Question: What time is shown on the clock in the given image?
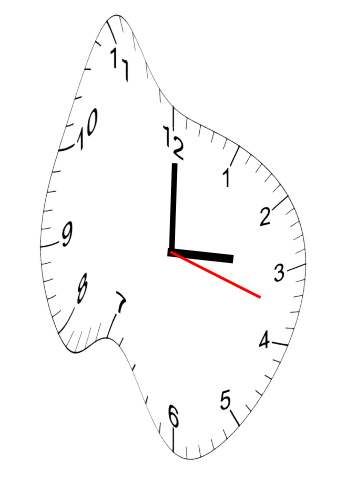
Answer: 03:00:18